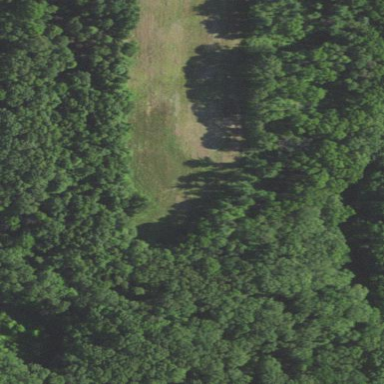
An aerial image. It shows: Wildlife opening in meadow area.